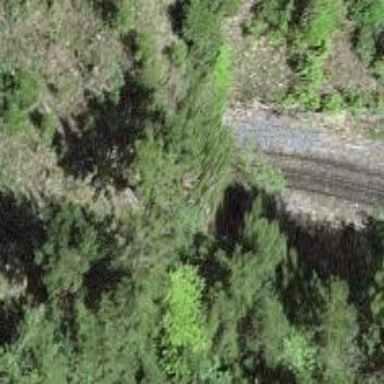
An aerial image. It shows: Railway tunnel with electrified tracks and contact line.